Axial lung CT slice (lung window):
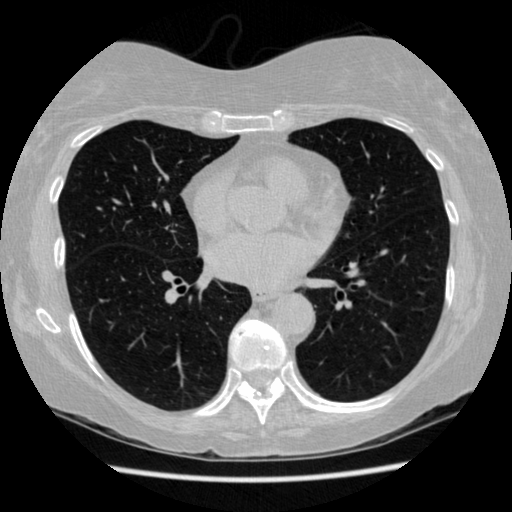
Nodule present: no